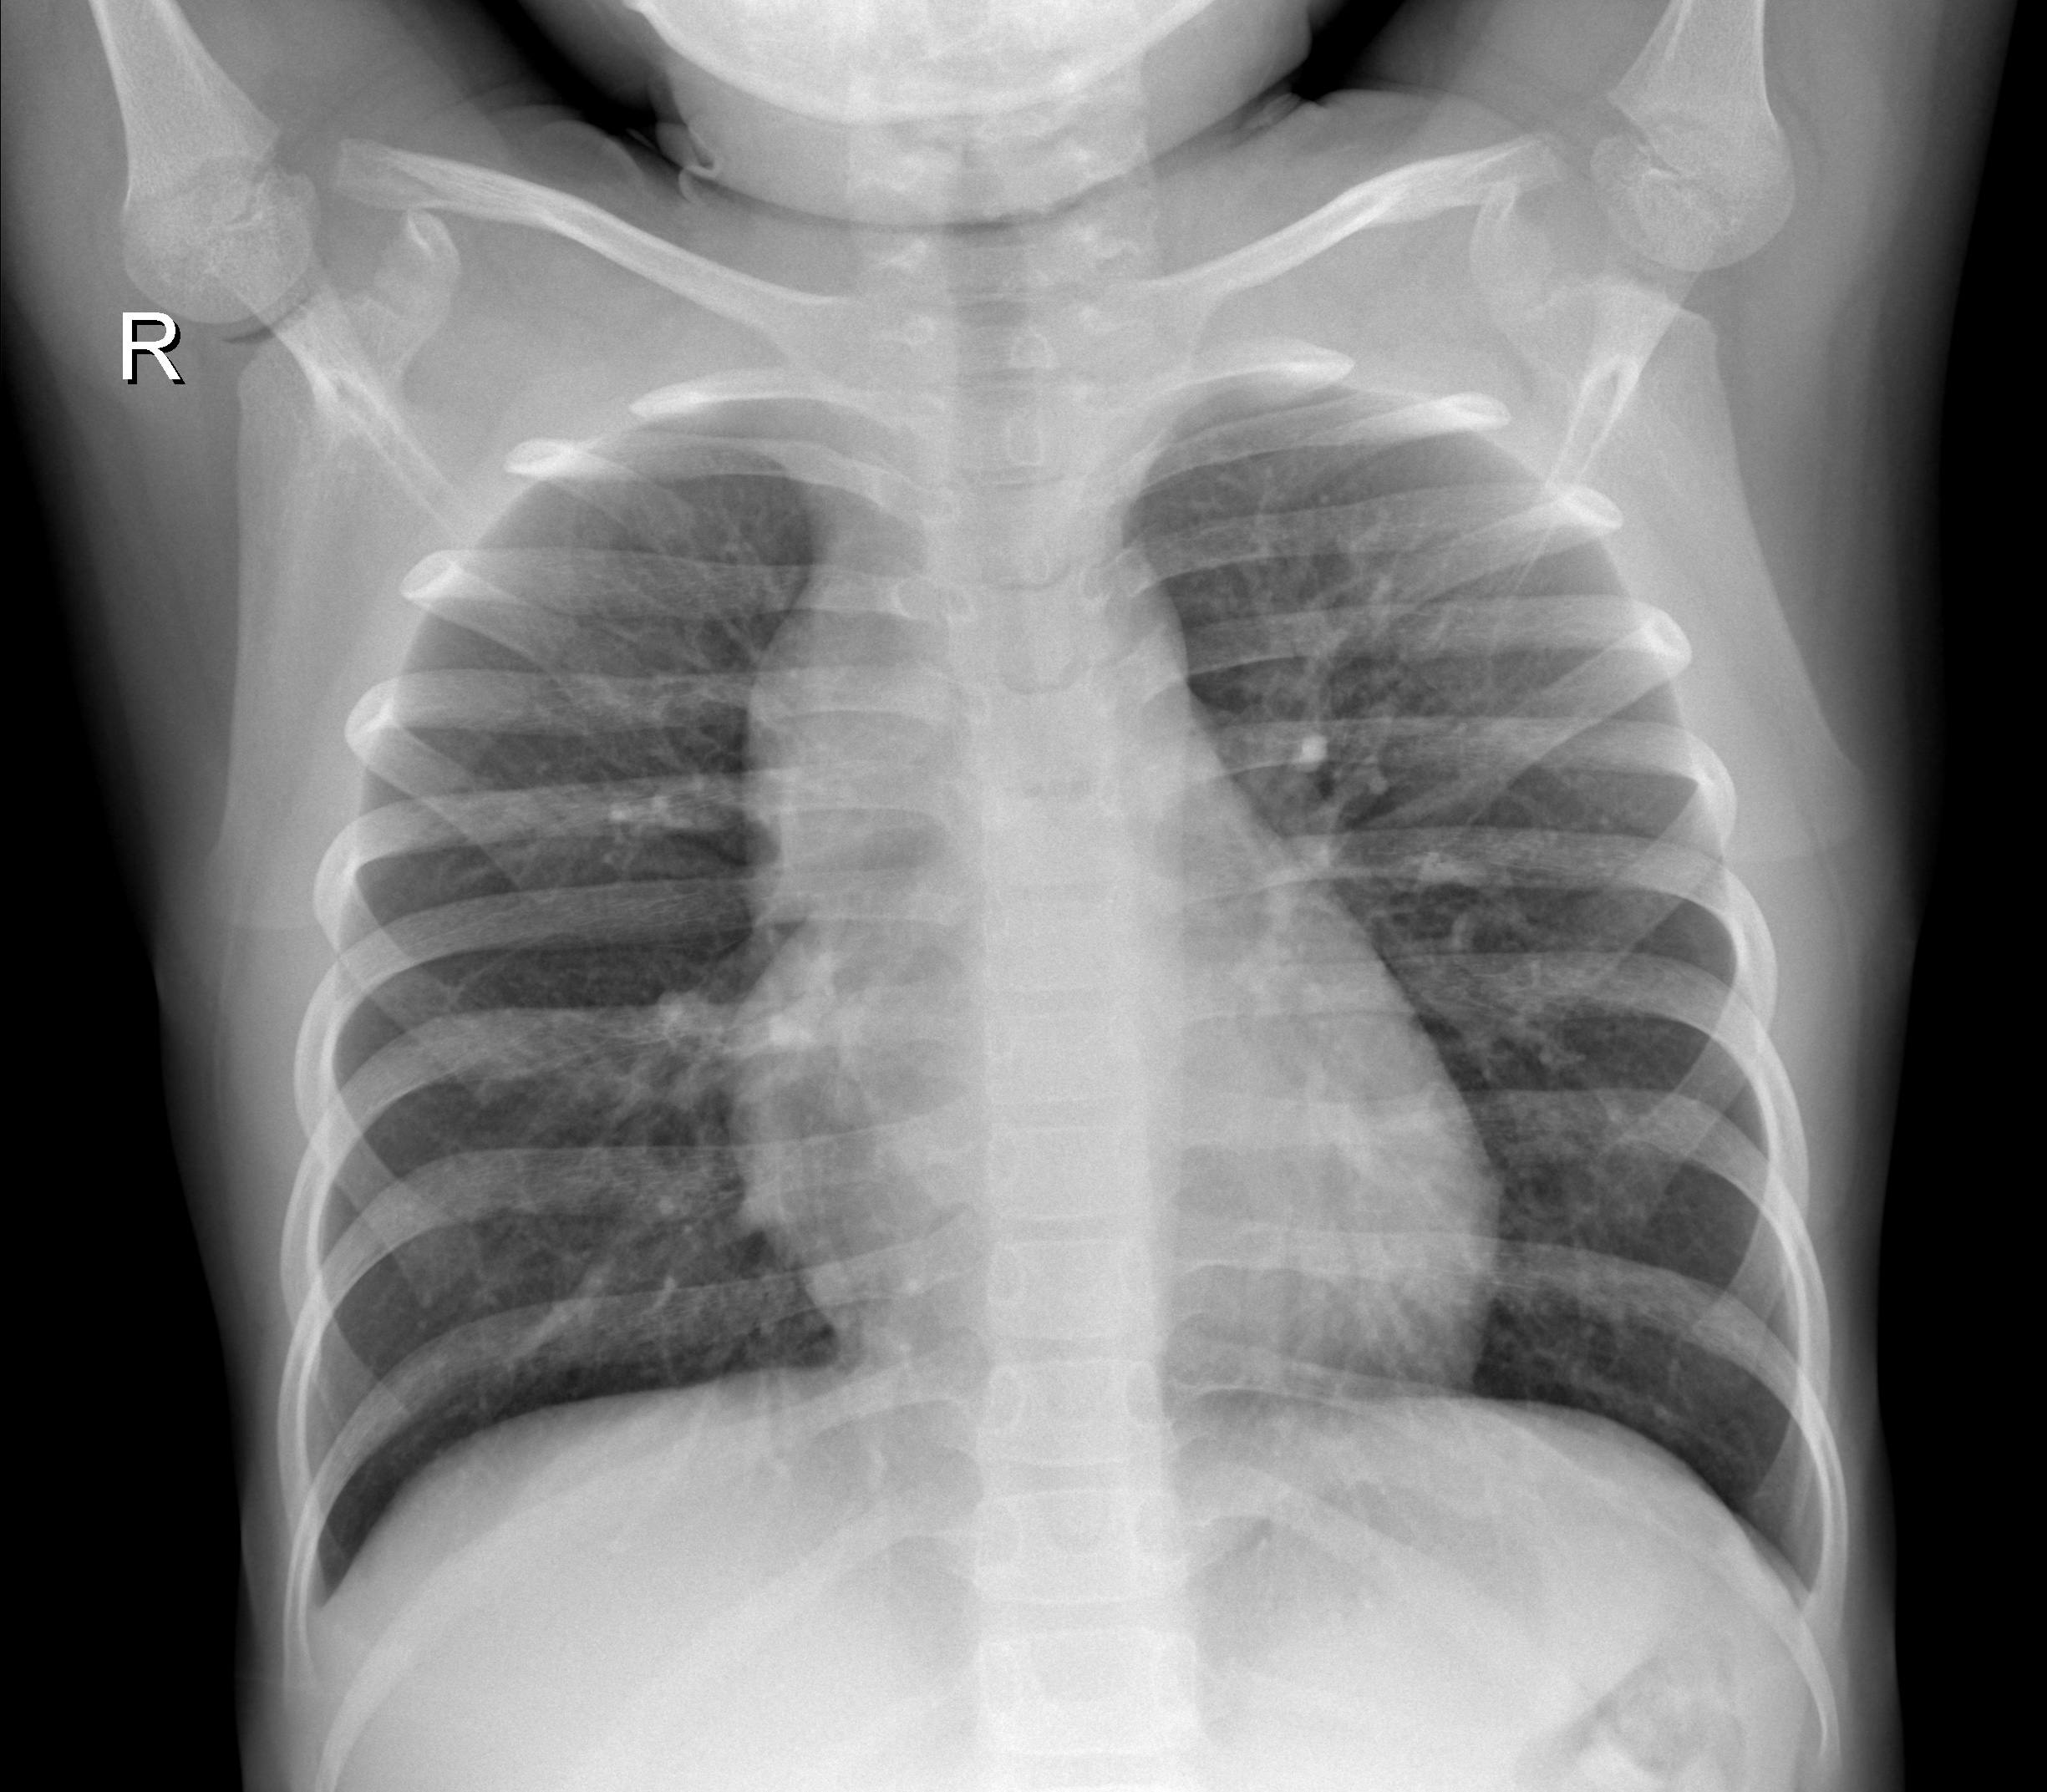
Diagnosis: NORMAL